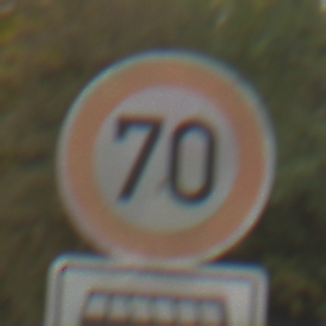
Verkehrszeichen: Geschwindigkeit70
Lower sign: HinweisDurchSinnbild13
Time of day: MorningAfternoon
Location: Outdoor (Nature)
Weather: Overcast
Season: Autumn
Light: Natural